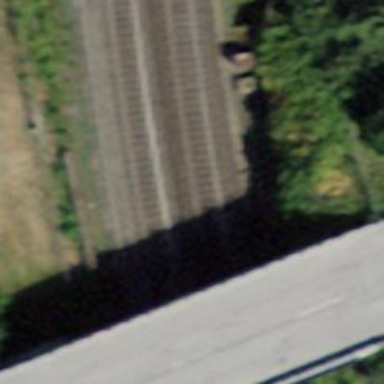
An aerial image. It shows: Railway track with contact lines for electrification.